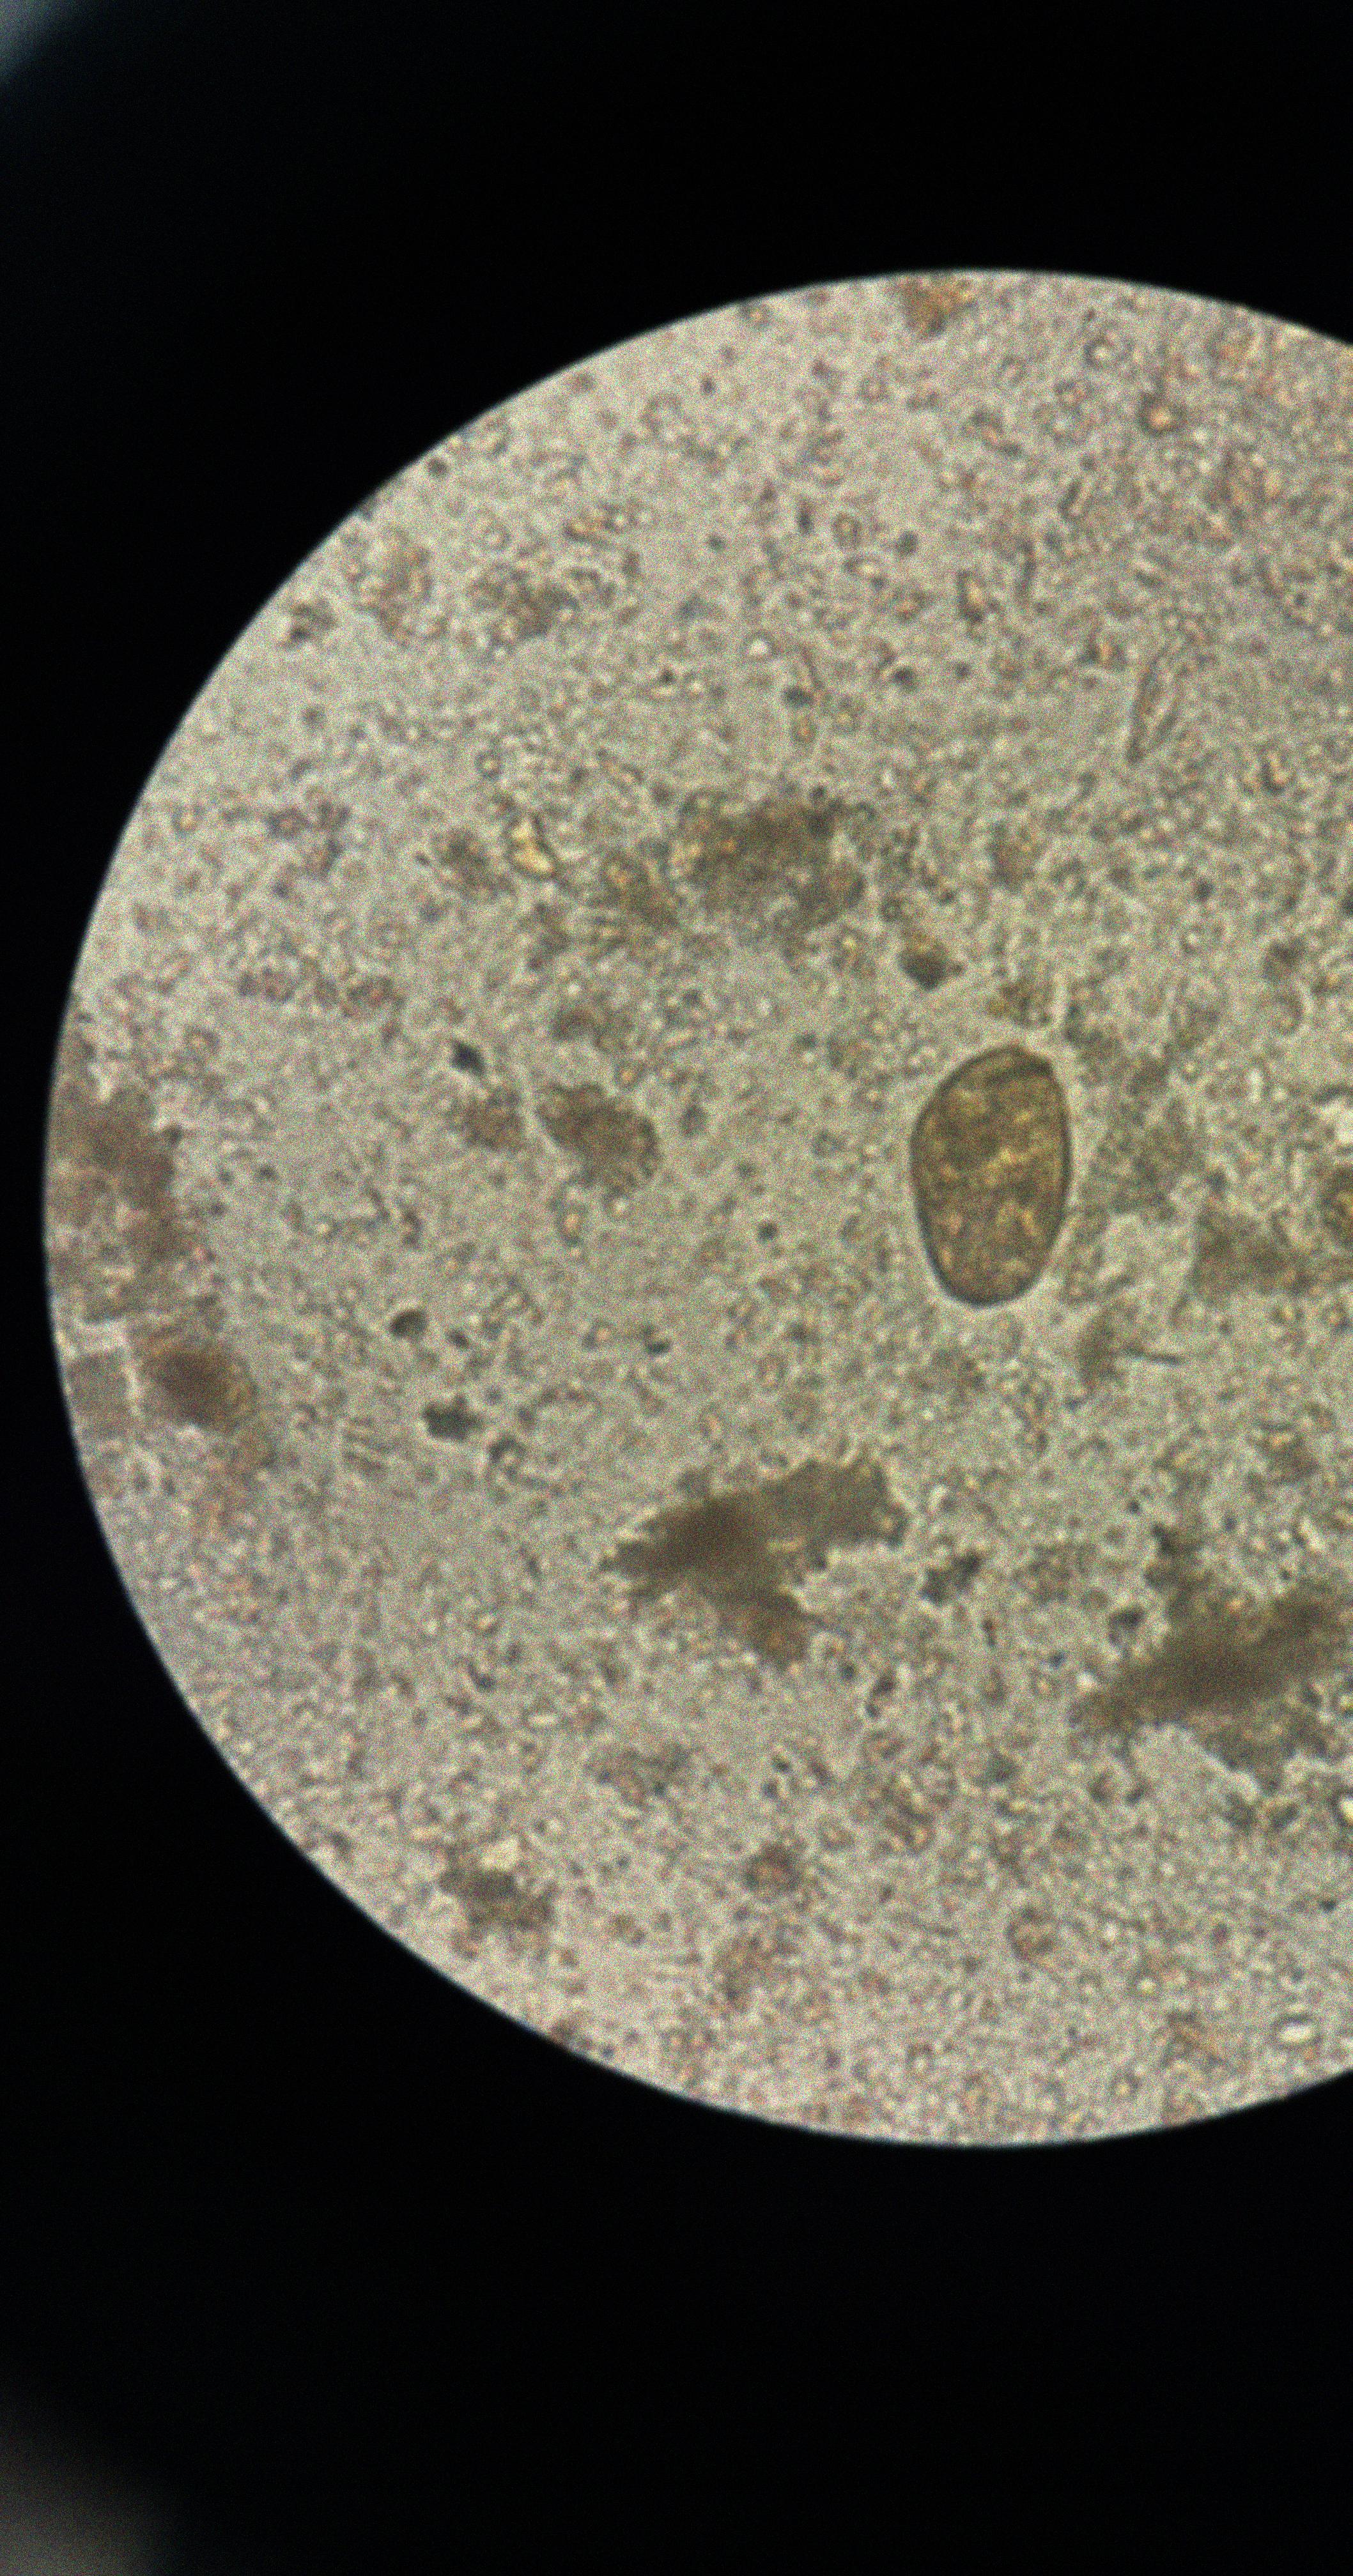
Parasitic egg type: Paragonimus spp